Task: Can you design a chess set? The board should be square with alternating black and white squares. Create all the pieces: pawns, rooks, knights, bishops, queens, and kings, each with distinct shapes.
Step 1937:
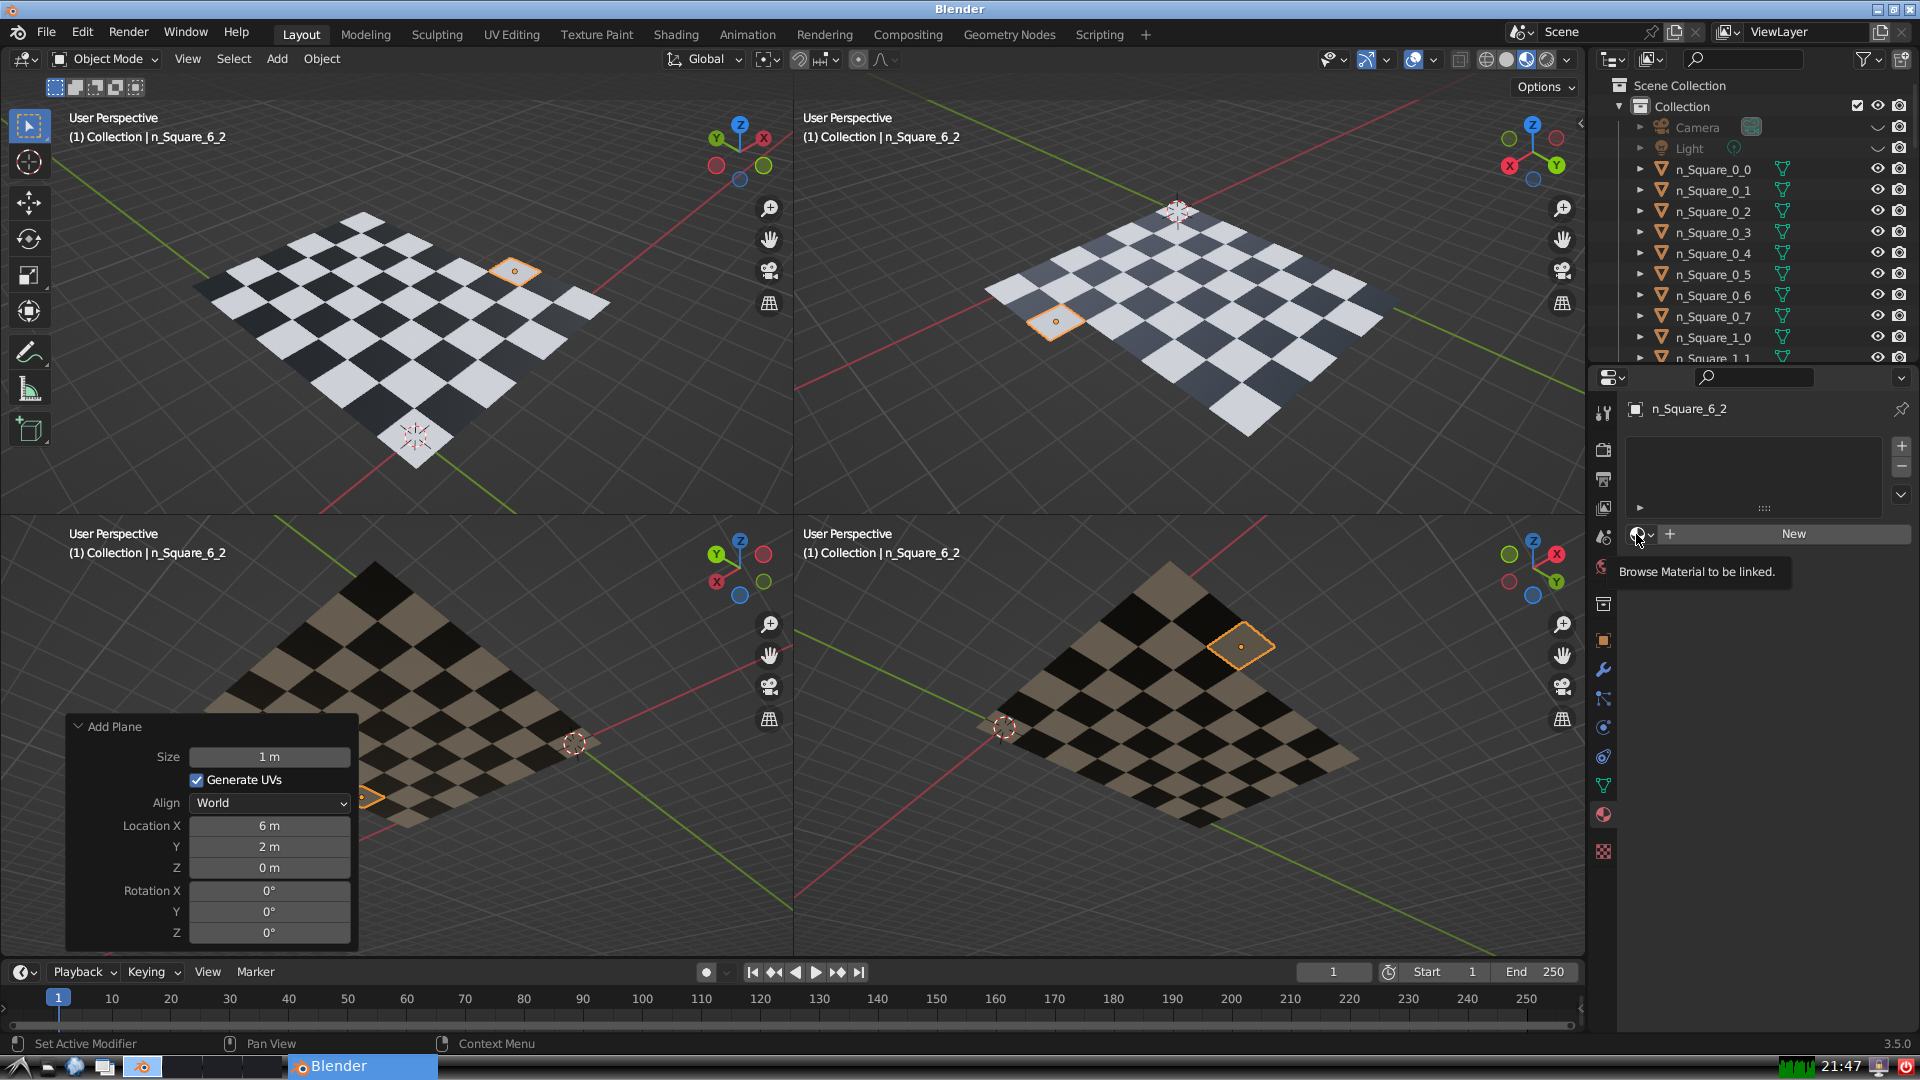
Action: click: no